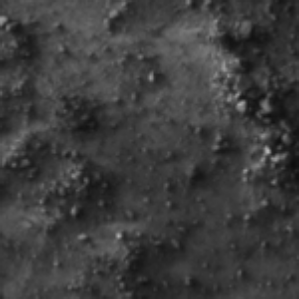
Label: frost